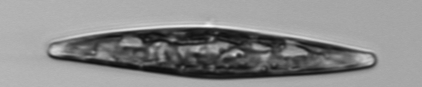
Label: Pleurosigma